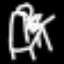
Label: chair